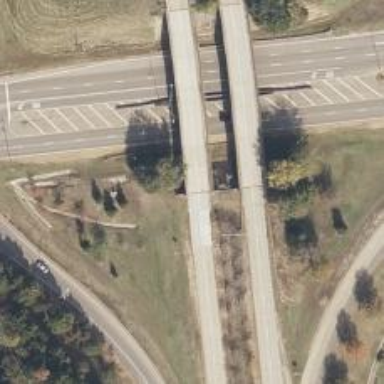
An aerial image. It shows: Primary highway bridge designed as expressway.